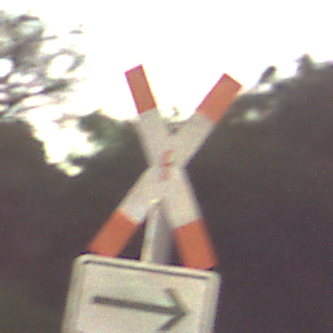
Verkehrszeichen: Andreaskreuz
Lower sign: RichtungsangabeDurchPfeile4
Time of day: Night
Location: Outdoor (Suburban)
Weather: Clear
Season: NotSpecified
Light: Artificial